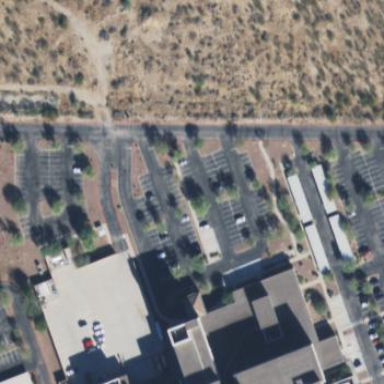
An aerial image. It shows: Parking area with surface.